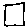
Label: square